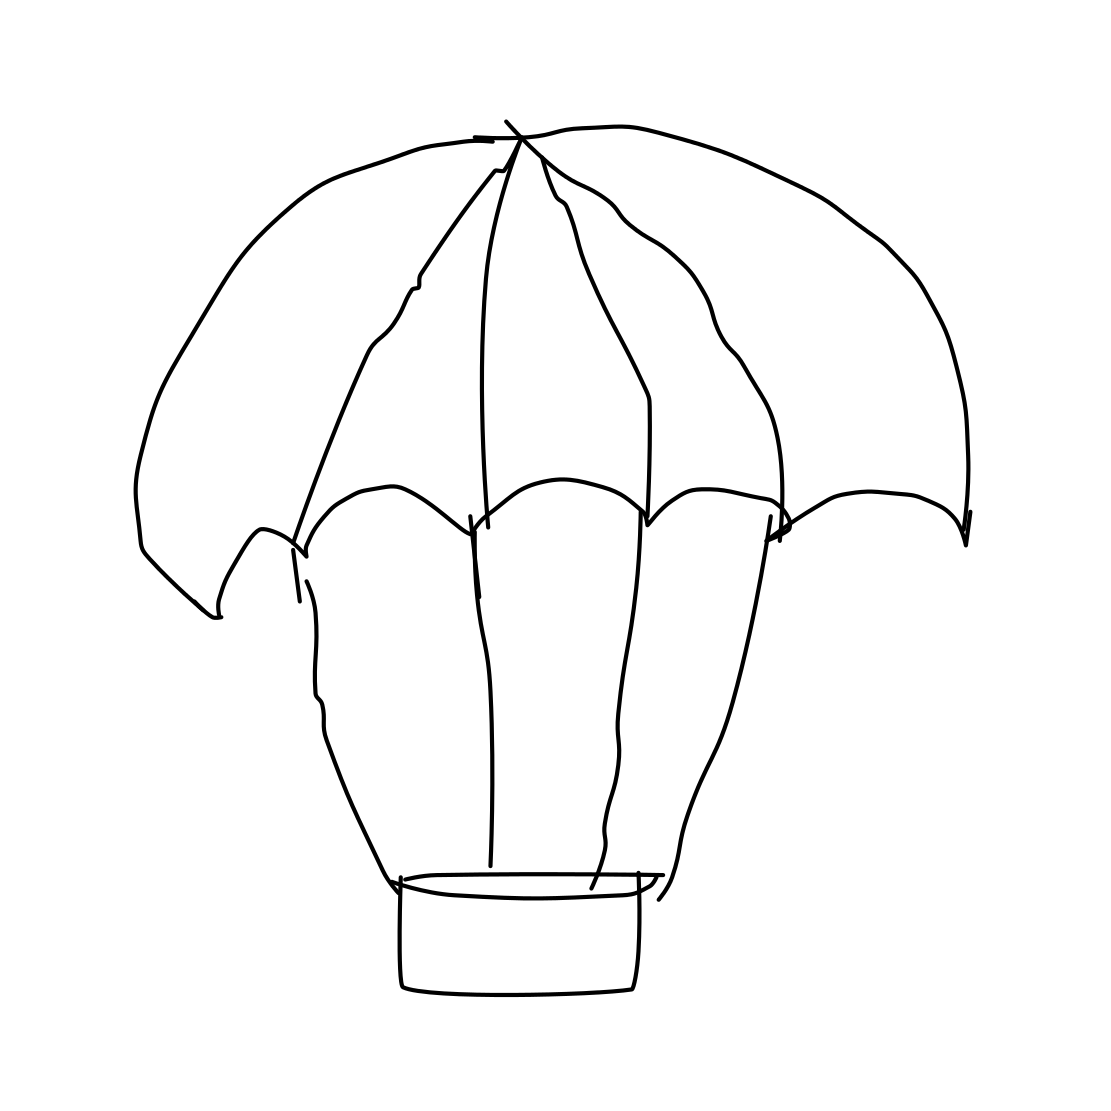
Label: parachute